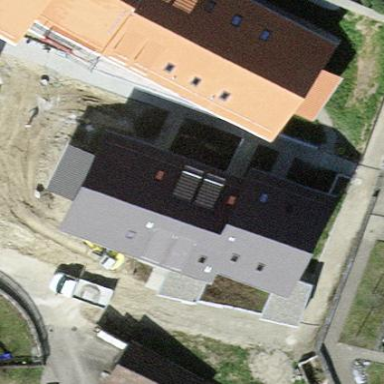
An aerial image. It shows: Terrace building with gabled roof.